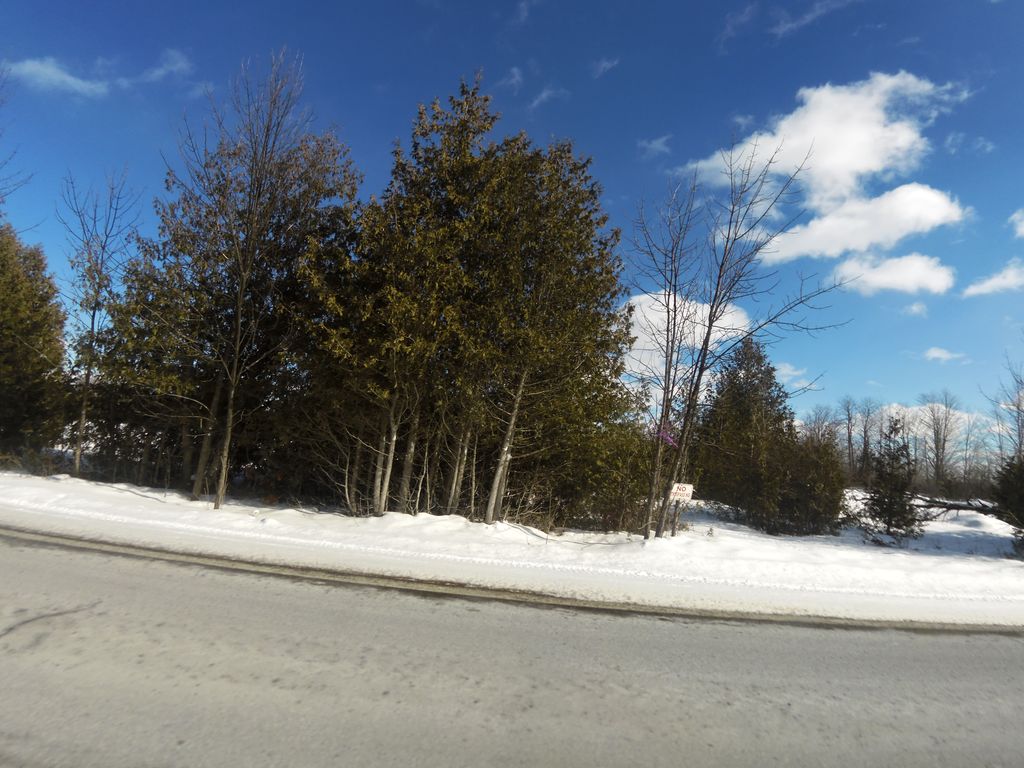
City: ottawa-gatineau